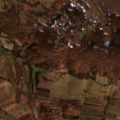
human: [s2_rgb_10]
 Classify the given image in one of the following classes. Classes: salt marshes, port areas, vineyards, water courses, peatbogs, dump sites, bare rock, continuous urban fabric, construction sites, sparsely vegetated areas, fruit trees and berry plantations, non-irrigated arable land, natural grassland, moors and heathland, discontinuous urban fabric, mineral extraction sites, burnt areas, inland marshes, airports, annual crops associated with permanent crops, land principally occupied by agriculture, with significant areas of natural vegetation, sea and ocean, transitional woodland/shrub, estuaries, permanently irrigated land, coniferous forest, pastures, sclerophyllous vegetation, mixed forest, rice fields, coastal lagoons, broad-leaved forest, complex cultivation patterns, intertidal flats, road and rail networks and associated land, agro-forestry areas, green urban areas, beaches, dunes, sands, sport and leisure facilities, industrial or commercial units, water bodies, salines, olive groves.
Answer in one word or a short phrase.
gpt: non-irrigated arable land, broad-leaved forest, natural grassland